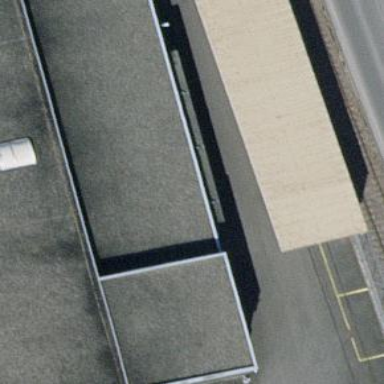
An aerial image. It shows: Industrial building.